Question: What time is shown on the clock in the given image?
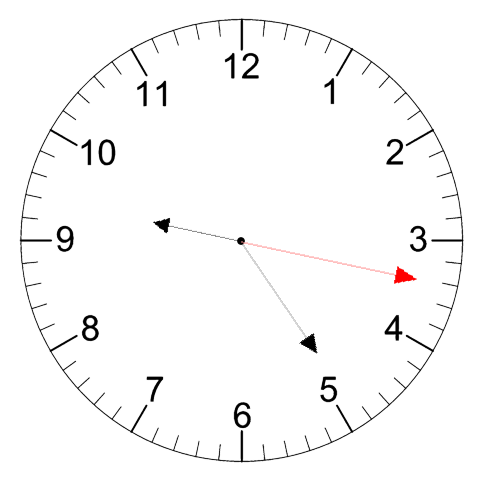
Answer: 09:24:17